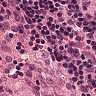
Metastatic tissue present: no